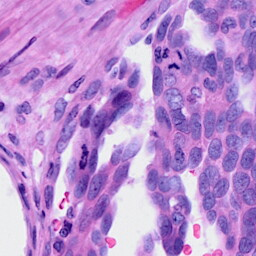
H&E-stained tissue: Ovarian